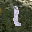
Label: 1